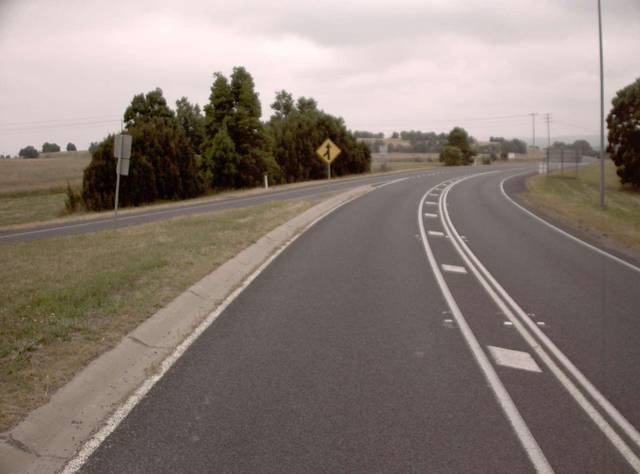
Region: Australia
Coordinates: -38.235, 146.373